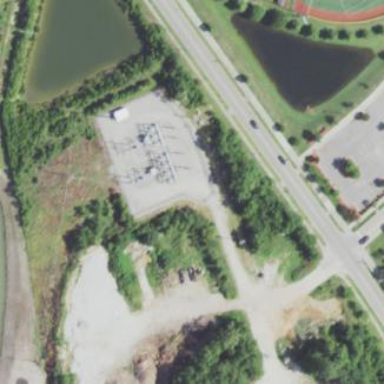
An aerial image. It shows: Distribution power substation secured by fence.